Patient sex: F
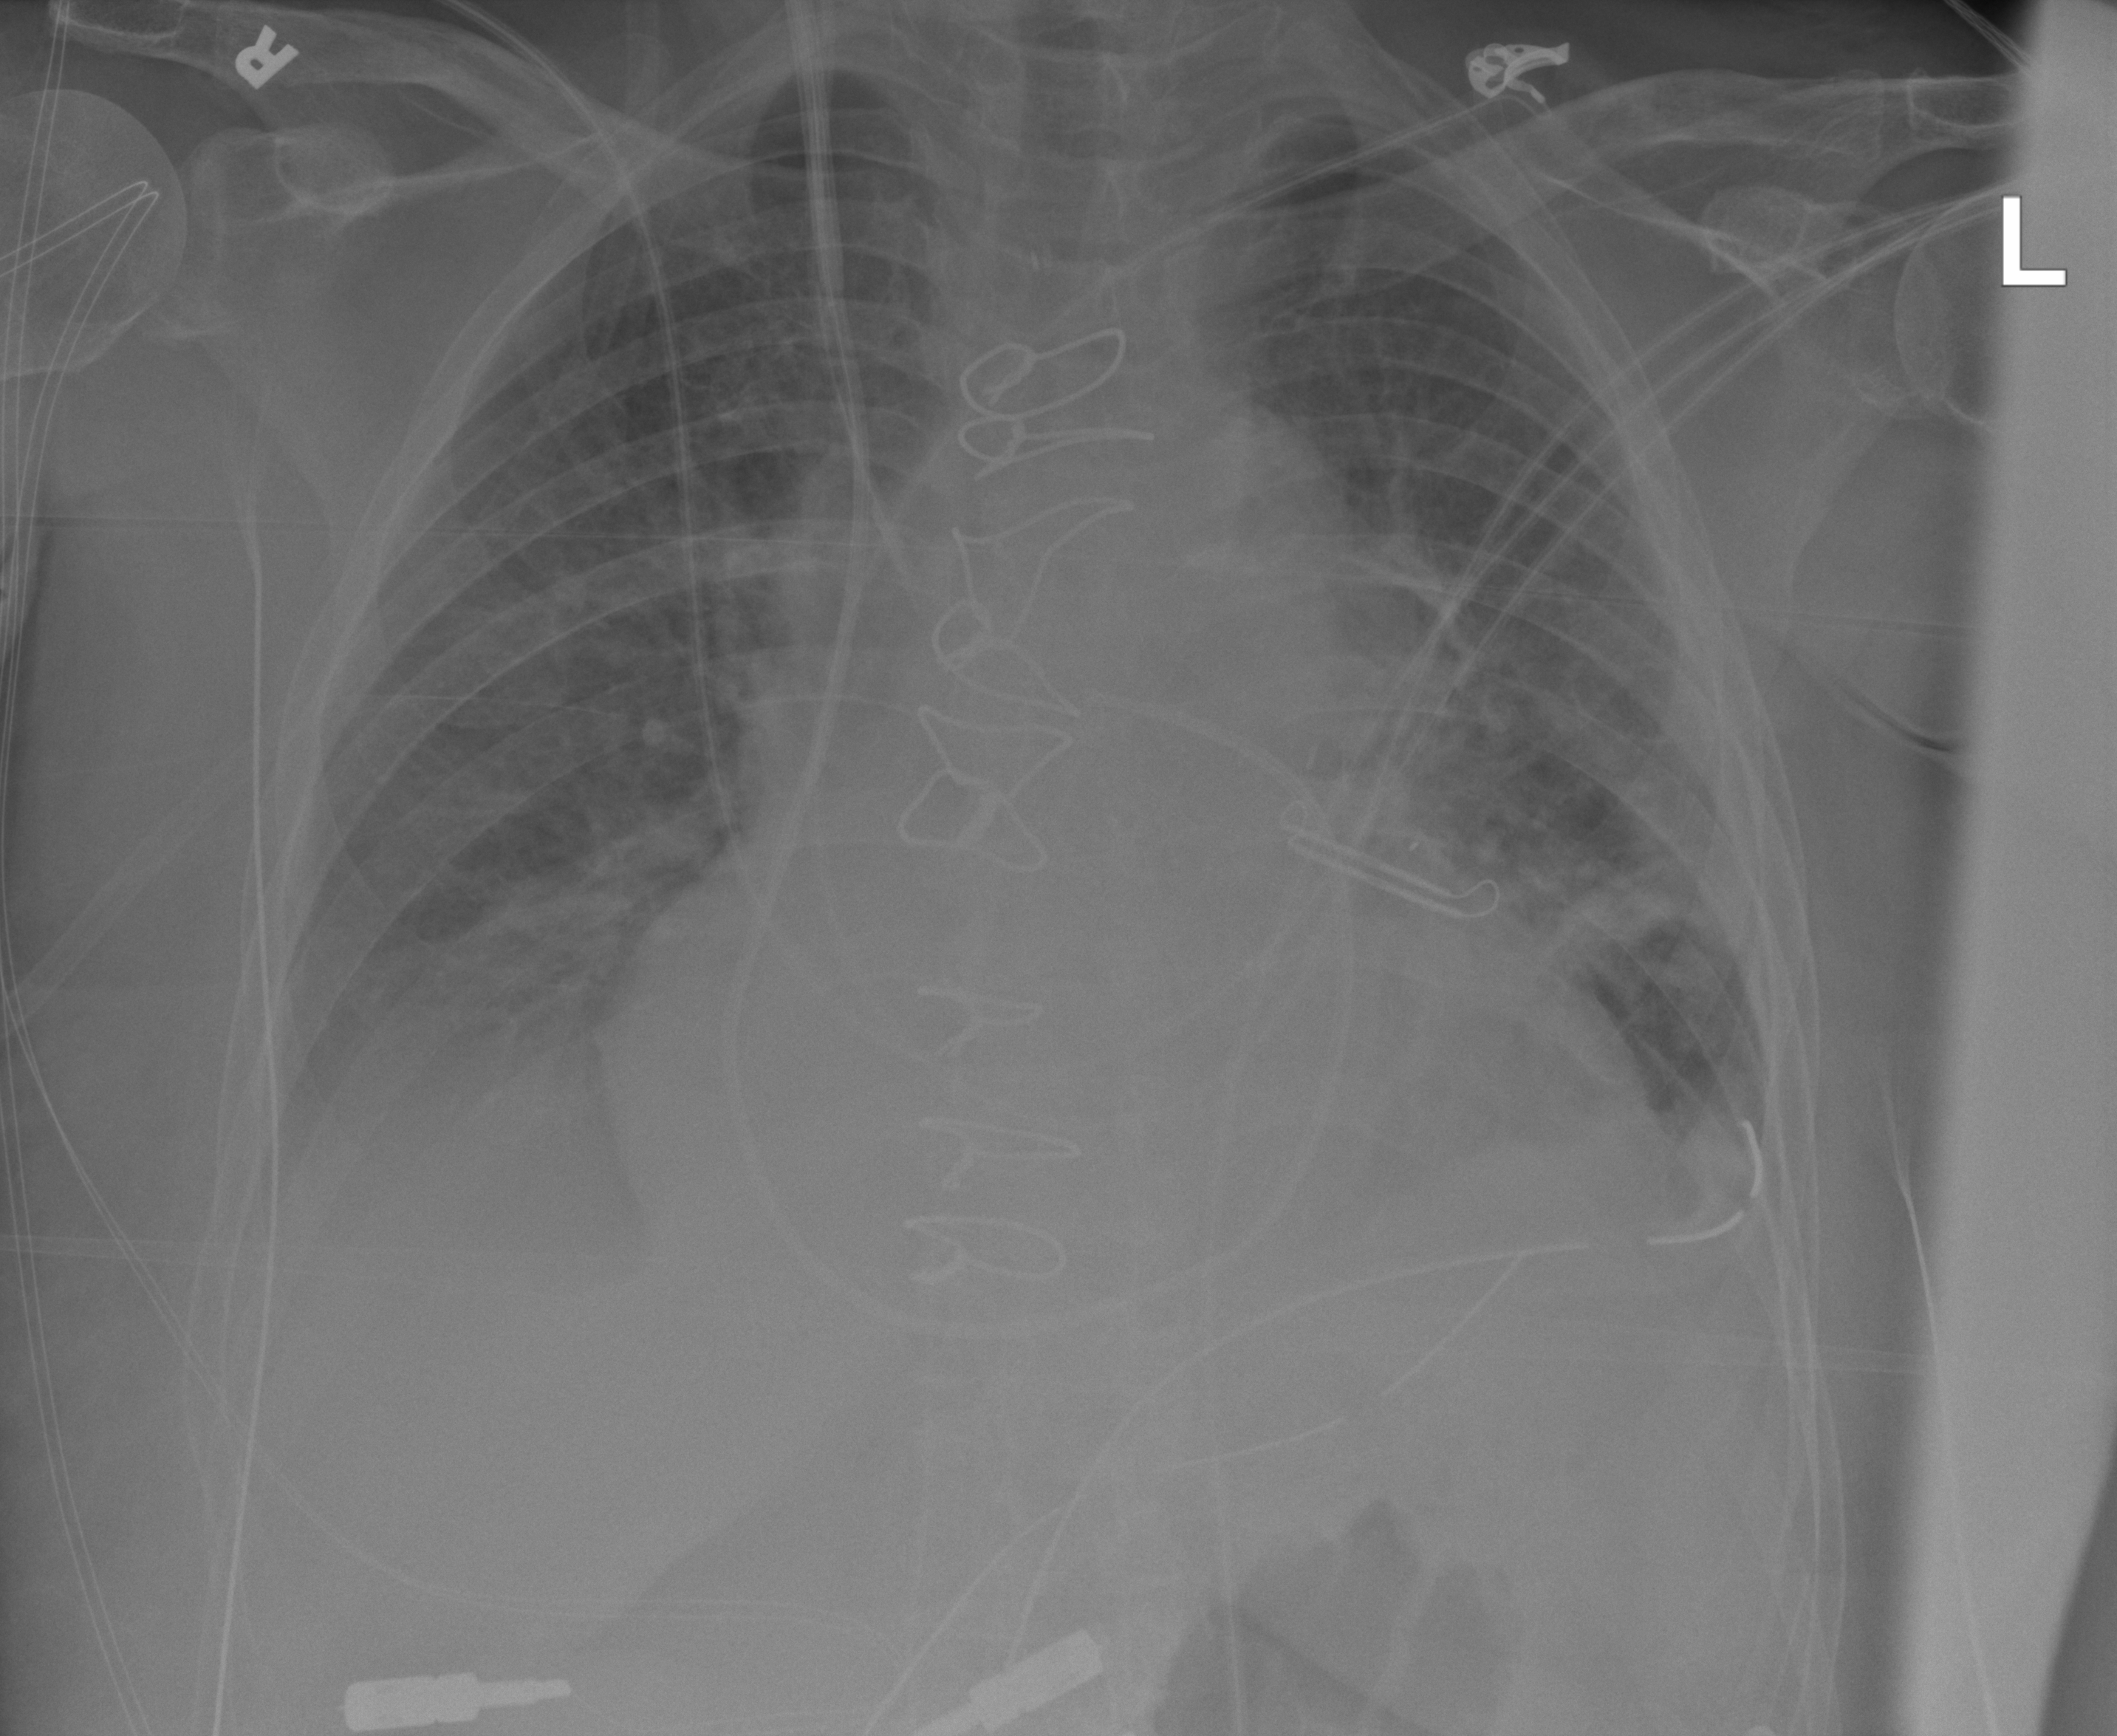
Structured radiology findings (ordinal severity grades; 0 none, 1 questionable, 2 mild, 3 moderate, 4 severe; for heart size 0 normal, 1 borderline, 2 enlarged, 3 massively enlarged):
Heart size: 2
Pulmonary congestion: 0
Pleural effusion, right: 2
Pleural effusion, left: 2
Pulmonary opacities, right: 0
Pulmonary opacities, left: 1
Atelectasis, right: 2
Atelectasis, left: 2